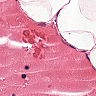
Metastatic tissue present: no